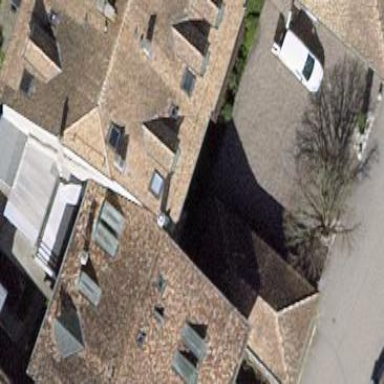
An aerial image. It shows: Saltbox shaped roof on apartment building.